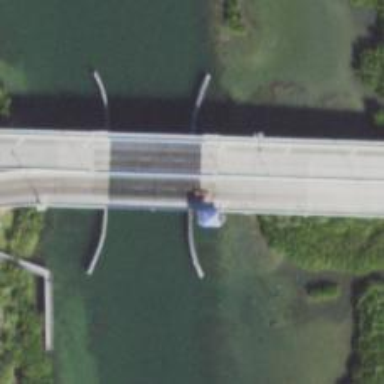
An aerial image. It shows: Secondary road with asphalt surface crossing over movable bridge.